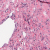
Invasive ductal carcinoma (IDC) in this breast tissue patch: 0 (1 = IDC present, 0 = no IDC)